Question: I have an iPhone app where I am playing youtube videos.
I have tableview where I am listing all videos.
I am using below code to play youtube vide.
'''
<html><style>iframe {position:absolute;top:0px;left:0px;}</style>
<body>
<iframe src='http://www.youtube.com/embed/rxSwgvMg-H4?rel=0&html5=1' width='100' height='75' frameborder='0' >
</iframe>
</body>
</html>
'''
All is working fine.
However client is insisting to remove share and text of video that are coming on the top.

Any idea how can I get this done?
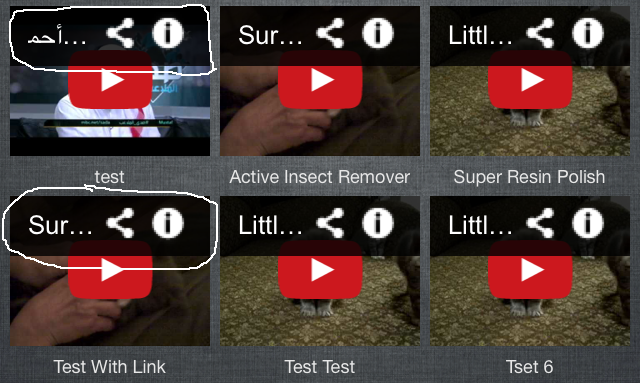
Answer: try this code
'''
<iframe src='http://www.youtube.com/embed/rxSwgvMg-H4?modestbranding=1&showinfo=0&fs=0' width='300' height='175' frameborder='0' >
</iframe>
'''
working link:
<URL>
Remove Red color from play button:
'''
<center><iframe src="https://www.youtube.com/embed/HAR49CWiEjY?modestbranding=1&amp;title=&amp;autoplay=0&amp;re l=0&amp;controls=0" type="application/x-shockwave-flash" frameborder="0" width="600" height="400"></iframe></center>
'''